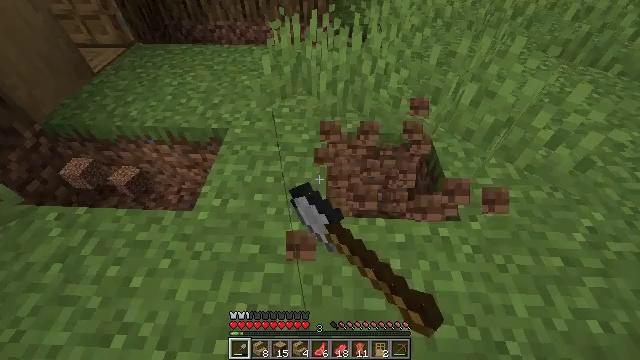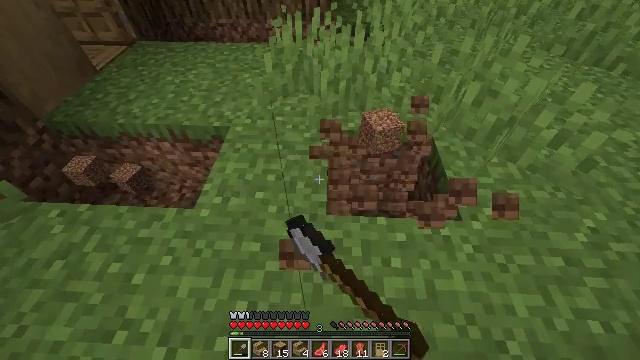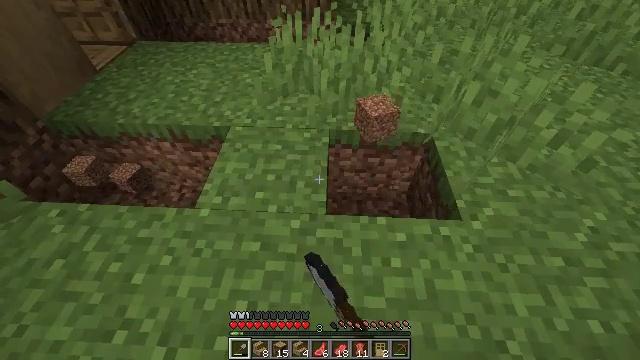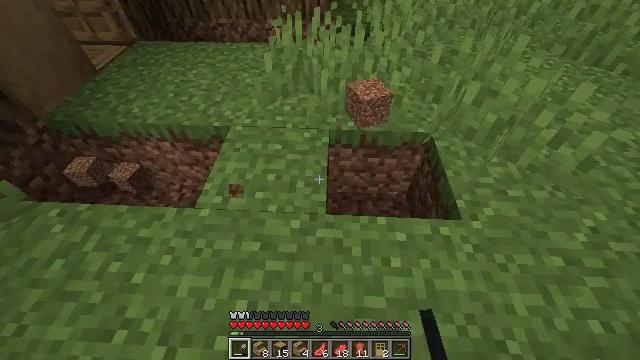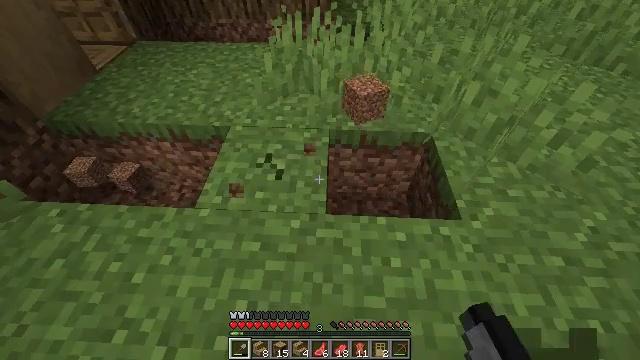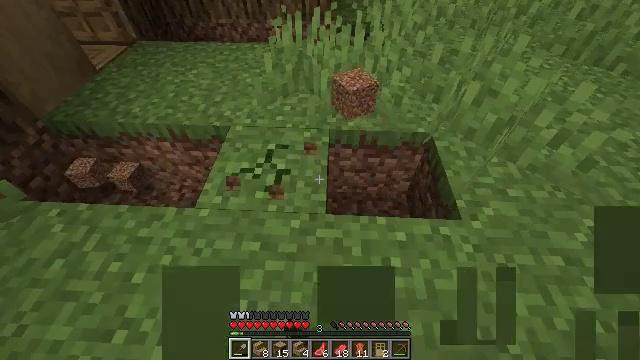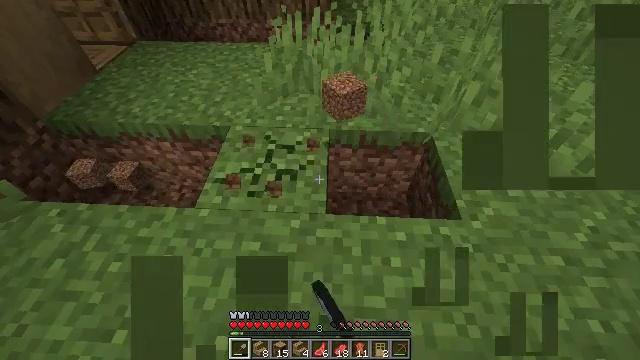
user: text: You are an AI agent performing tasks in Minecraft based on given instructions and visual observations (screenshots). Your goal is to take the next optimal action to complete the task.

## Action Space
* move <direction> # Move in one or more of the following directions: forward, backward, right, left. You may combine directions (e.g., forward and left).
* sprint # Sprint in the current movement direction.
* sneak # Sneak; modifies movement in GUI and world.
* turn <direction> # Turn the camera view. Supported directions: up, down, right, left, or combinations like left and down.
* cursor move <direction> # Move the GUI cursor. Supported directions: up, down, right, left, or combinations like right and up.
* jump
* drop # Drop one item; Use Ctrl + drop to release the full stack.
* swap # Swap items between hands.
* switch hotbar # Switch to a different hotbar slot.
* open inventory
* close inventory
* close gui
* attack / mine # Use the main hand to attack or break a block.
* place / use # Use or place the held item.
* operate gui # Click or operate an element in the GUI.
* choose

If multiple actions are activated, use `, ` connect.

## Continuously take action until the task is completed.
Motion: motion action
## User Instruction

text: Clear away tall grass.
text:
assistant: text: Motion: attack / mine
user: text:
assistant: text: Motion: attack / mine
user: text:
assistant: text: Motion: attack / mine
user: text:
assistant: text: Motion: attack / mine
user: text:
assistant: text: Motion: attack / mine
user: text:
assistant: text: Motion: attack / mine
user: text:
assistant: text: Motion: attack / mine